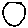
Label: circle